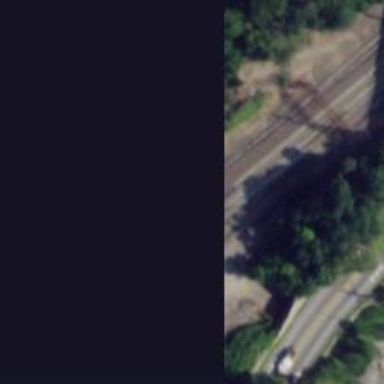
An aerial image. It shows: Railway track with contact lines for electrification.